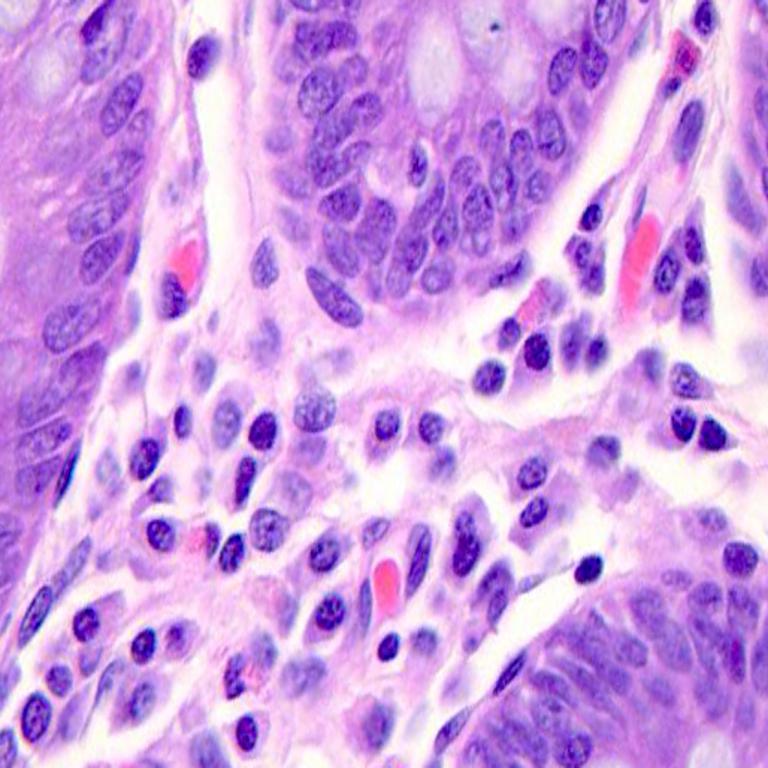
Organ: colon
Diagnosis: benign